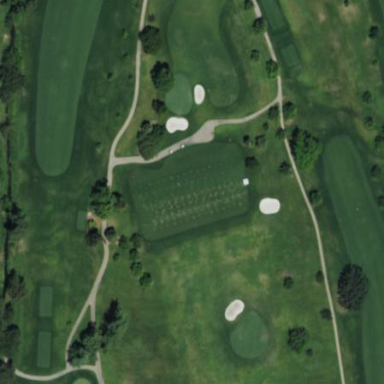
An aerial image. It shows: Golf tee on grassy land.